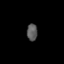
Tissue: lung
Cell type: Epithelial cells
Senescence score: 0.1752
Nuclear area (px): 179
Mean DAPI intensity: 87.475